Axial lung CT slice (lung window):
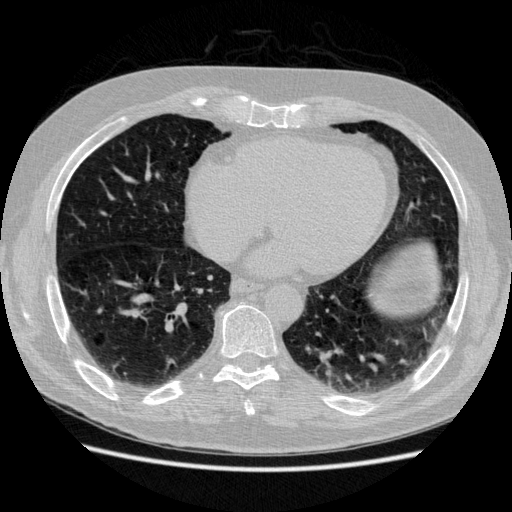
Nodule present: no